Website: lowes
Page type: cart
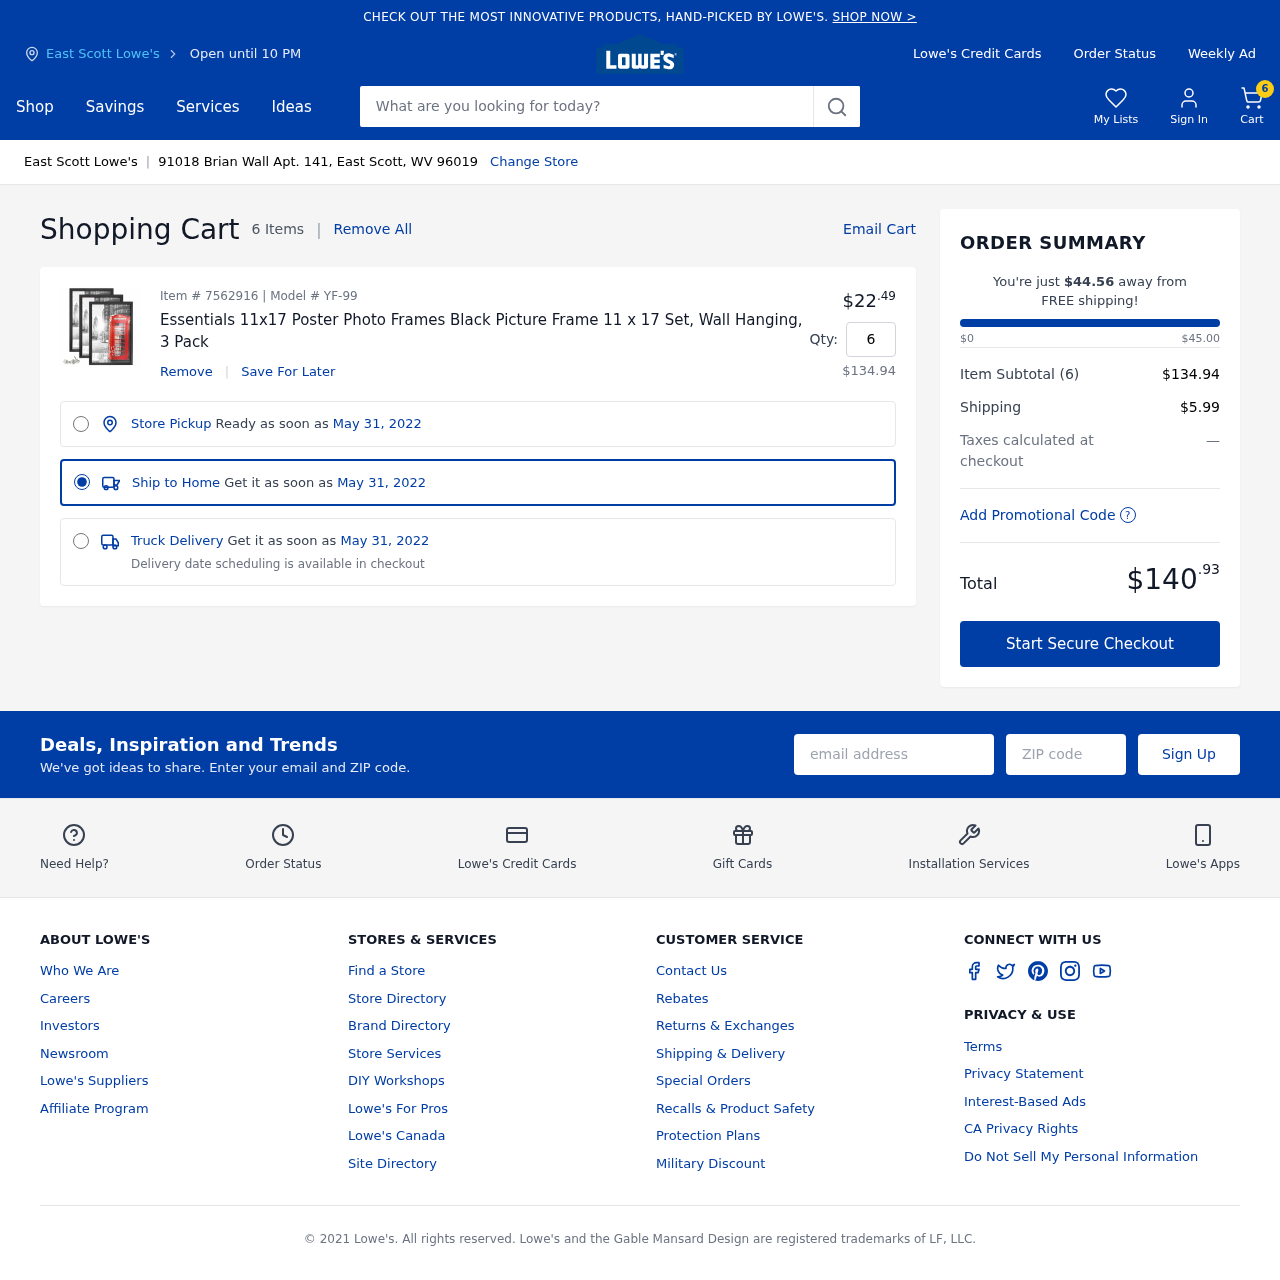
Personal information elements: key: PII_CITY
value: East Scott Lowe's
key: PII_EMAIL
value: charleshernandez@gmail.com
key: PII_POSTCODE
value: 96019
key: PII_STREET
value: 91018 Brian Wall Apt. 141
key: PII_CITY_STATE_ZIP
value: East Scott, WV 96019
Product elements: key: PRODUCT1_NAME
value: Essentials 11x17 Poster Photo Frames Black Picture Frame 11 x 17 Set, Wall Hanging, 3 Pack
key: PRODUCT1_PRICE
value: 22.49
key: PRODUCT1_QUANTITY
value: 6
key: PRODUCT1_SUBTOTAL
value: $134.94
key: PRODUCT_ITEM_NUMBER
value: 7562916
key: PRODUCT_MODEL_NUMBER
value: YF-99
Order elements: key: ORDER_NUM_ITEMS
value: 6
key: ORDER_NUM_ITEMS
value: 6 Items
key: ORDER_DELIVERY_DATE
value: May 31, 2022
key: ORDER_SUBTOTAL
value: $134.94
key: ORDER_SHIPPING_COST
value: $5.99
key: ORDER_TOTAL
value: $140.93
Search elements: key: HEADER_SEARCH
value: What are you looking for today?